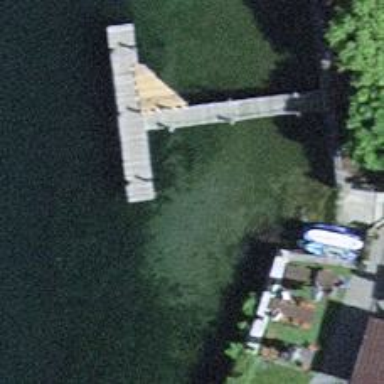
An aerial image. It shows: Man-made pier.